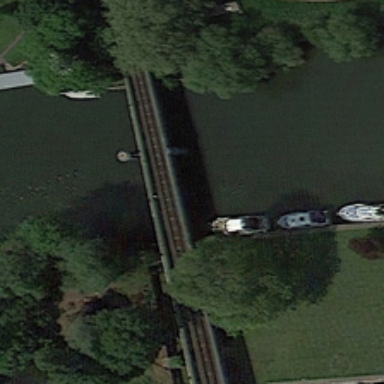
A bridge is over a river with several green trees and boats near it .